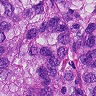
Metastatic tissue present: yes